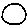
Label: circle